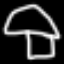
Label: mushroom